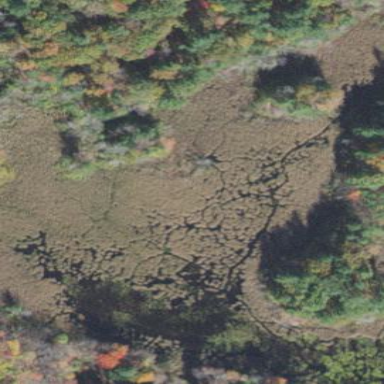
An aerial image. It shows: Wetland area.